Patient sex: M
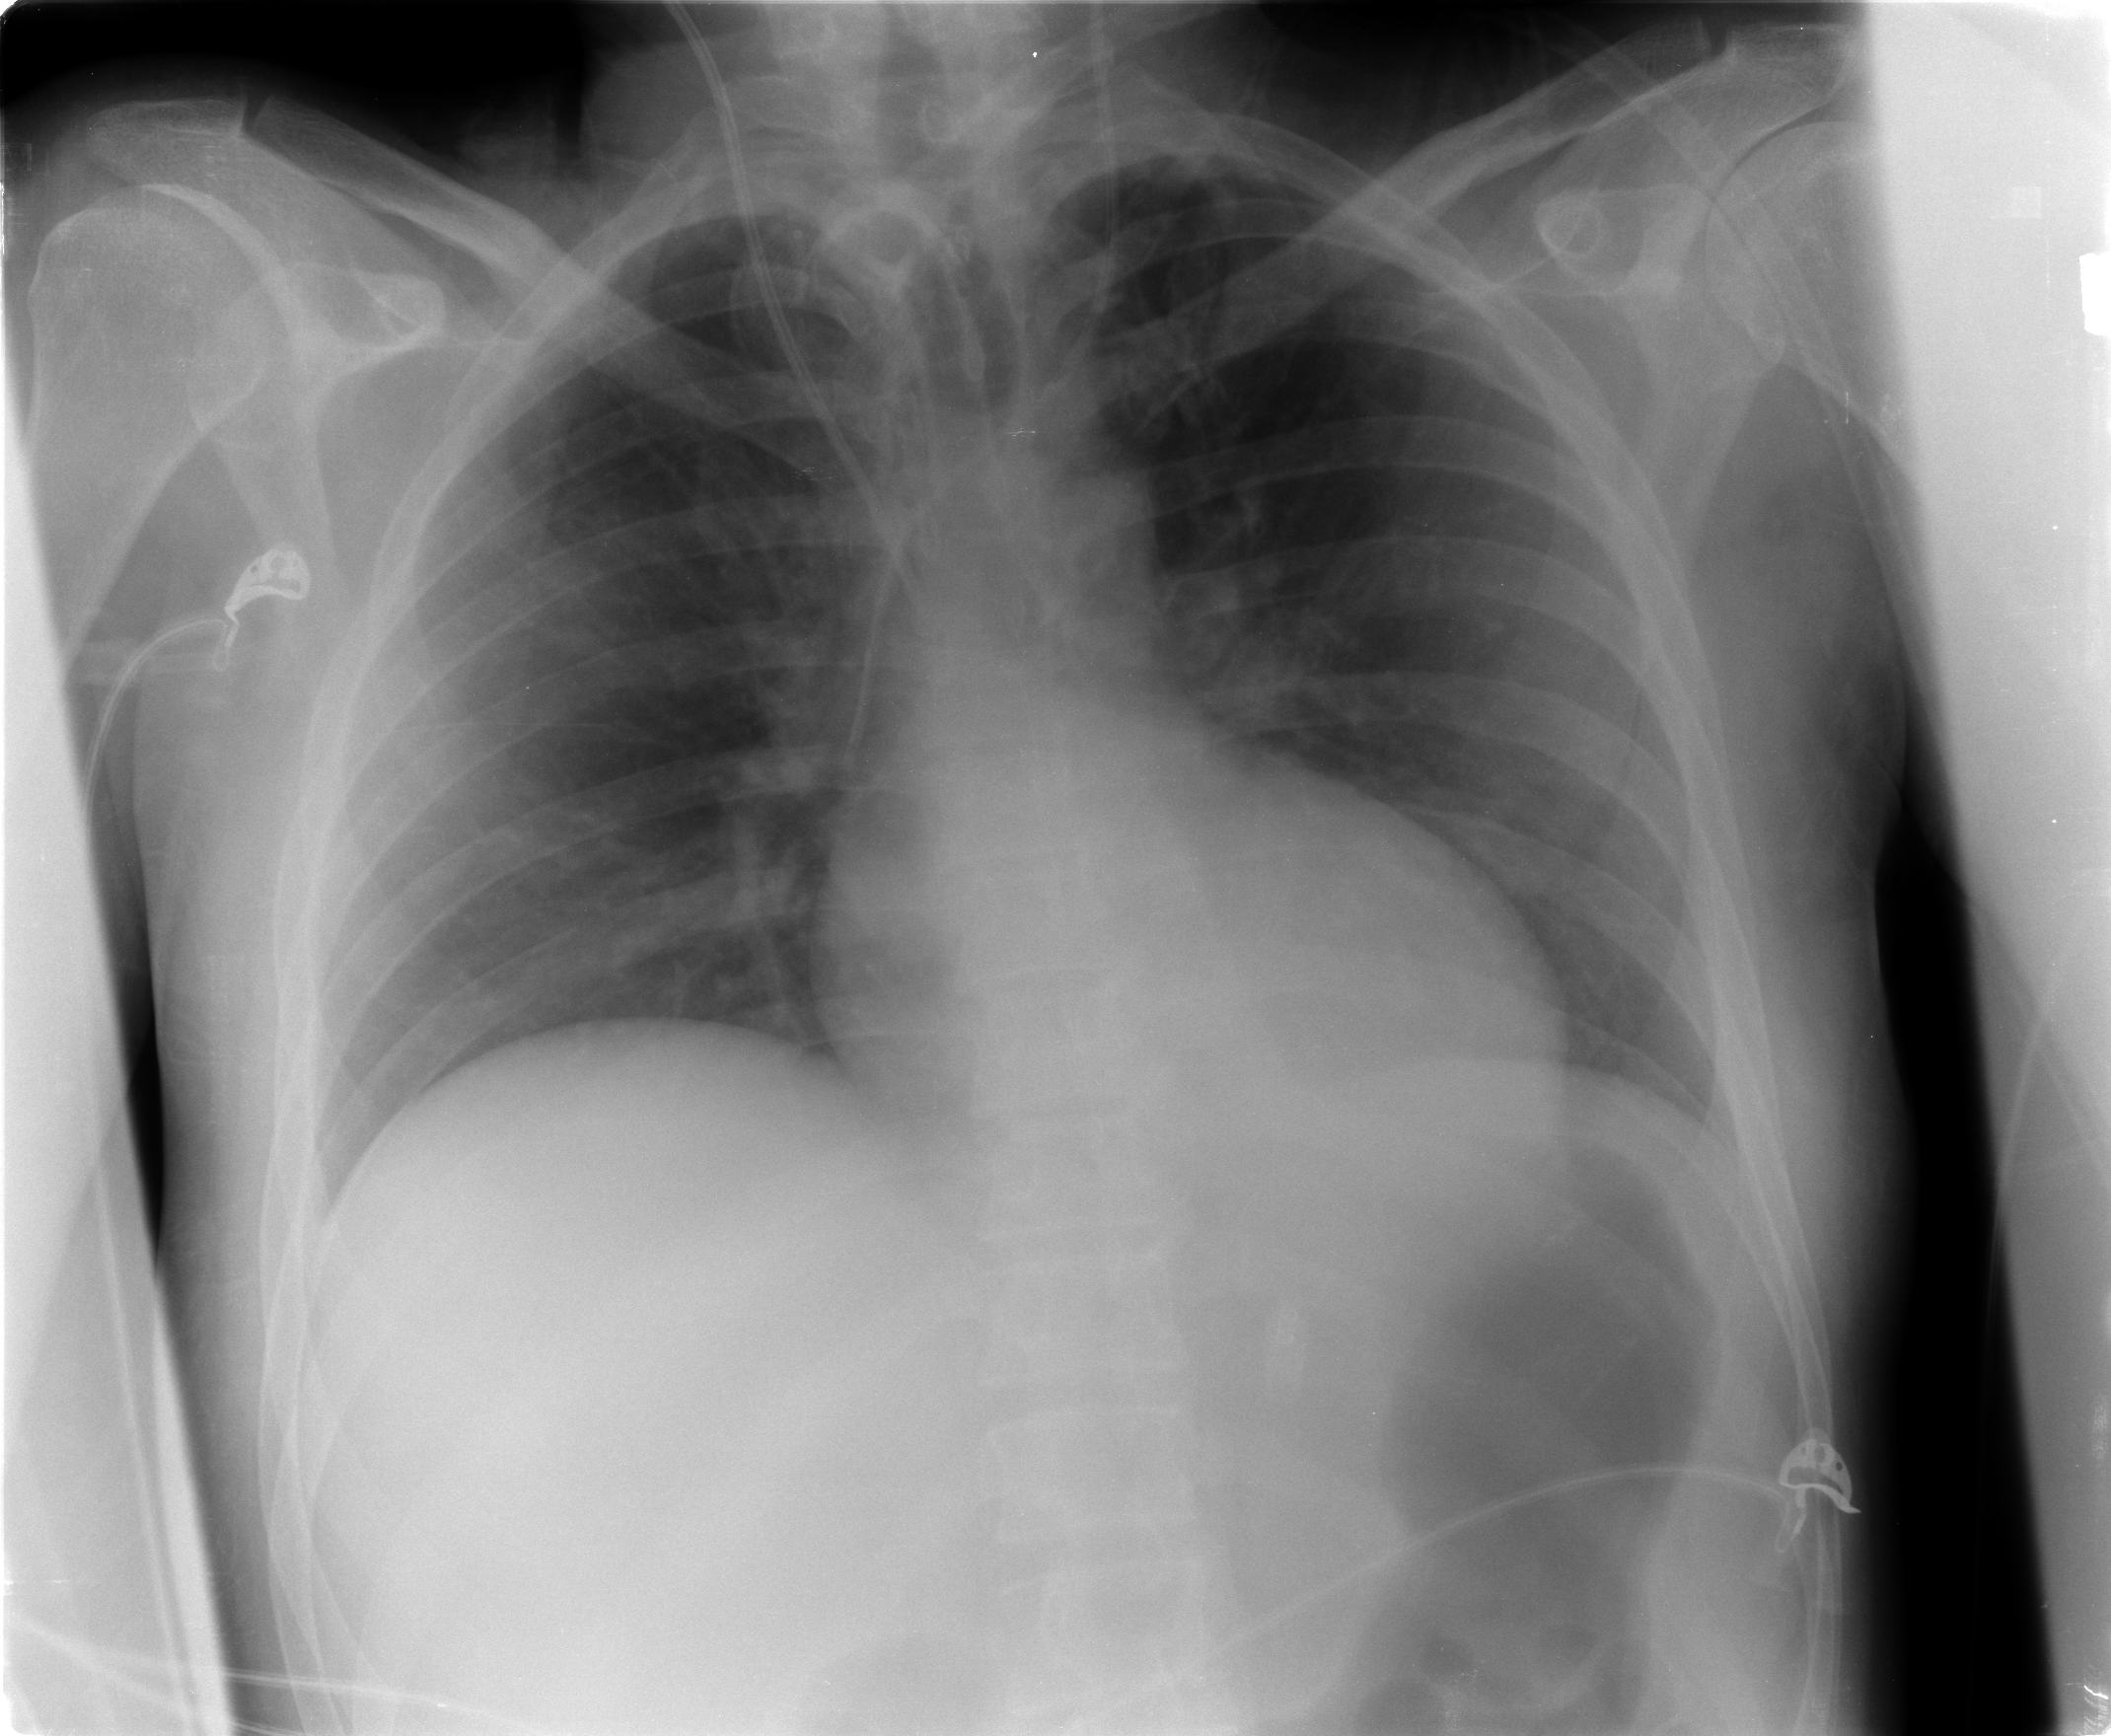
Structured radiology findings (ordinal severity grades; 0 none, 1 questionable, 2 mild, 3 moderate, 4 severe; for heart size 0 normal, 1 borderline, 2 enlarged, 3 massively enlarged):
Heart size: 1
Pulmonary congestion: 1
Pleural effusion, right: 0
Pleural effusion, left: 0
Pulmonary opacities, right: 2
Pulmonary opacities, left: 0
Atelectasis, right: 2
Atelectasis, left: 2